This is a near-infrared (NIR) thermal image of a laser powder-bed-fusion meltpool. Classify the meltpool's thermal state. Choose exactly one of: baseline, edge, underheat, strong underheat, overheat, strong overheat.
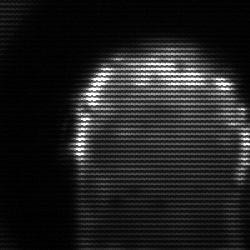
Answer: baseline